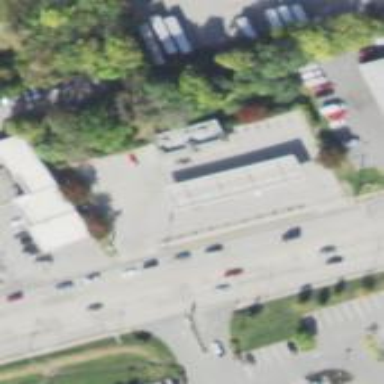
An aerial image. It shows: Convenience shop.